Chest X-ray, PA view. Patient: 55 years old, sex F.
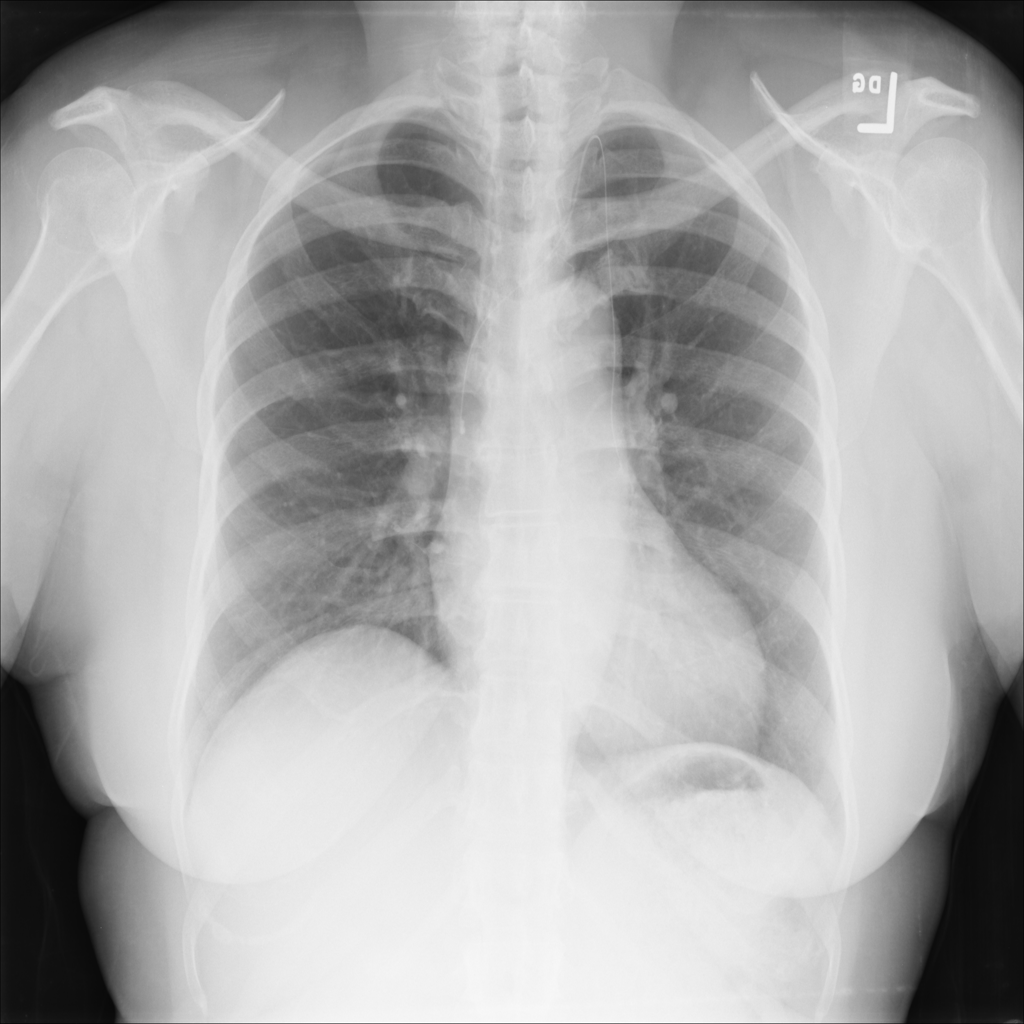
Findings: No Finding